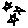
Label: star